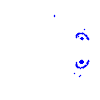
Particle: electron